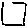
Label: square